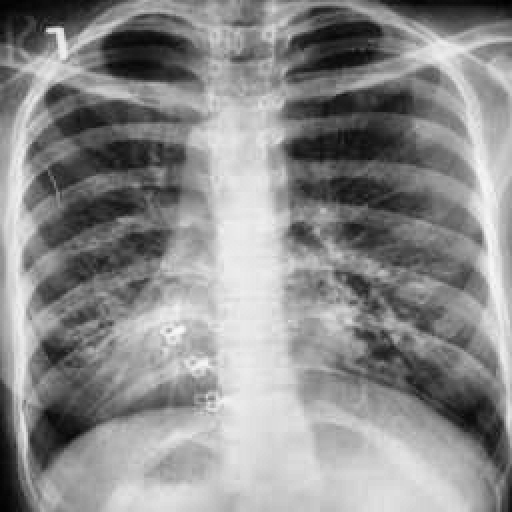
Finding: TUBERCULOSIS